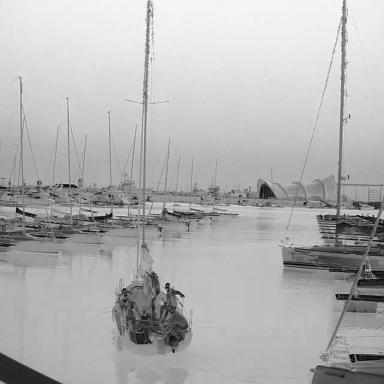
There are 11 sailboats in the infrared image.